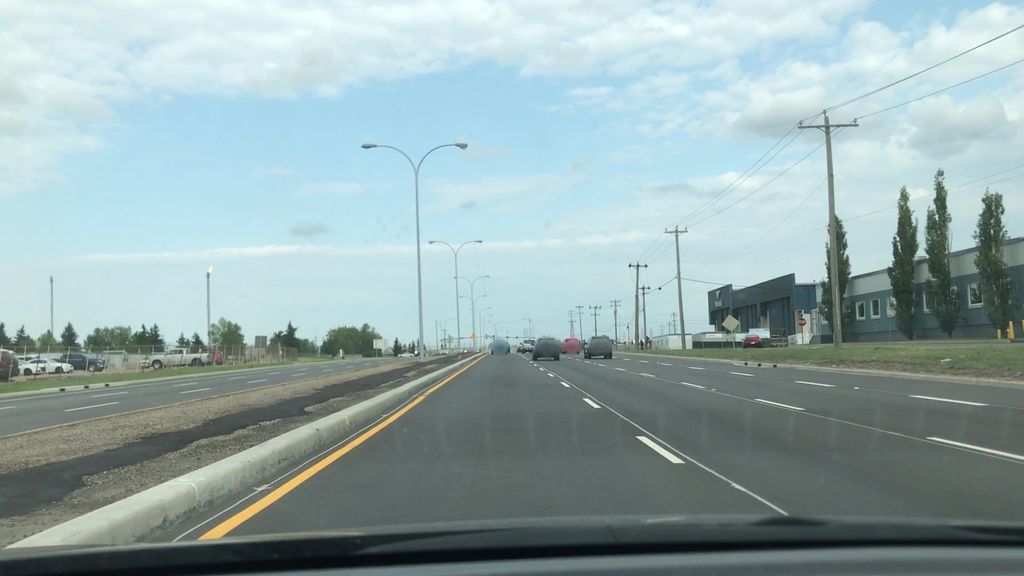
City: edmonton